Question: I am trying to implement Adobe Photoshop's Drop Shadow layer style in OpenGL. I need to add a blurriness to the edges of the shadow which is controlled by "Size" property in Photoshop.I first thought that running it through a typical Gaussian blur algo would be fine.But looking closer at the effect it is clear to me that the Gaussian blur wouldn't give the same effect as it processes all the fragments of the raster uniformly.In Photoshop the Blur areas are always along the edges of the shadow shape.Those get wider towards the center of the shape.Anyone can point to an algorithm or GLSL example which blurs the shape on its edges based on the size parameter just like in Photoshop ?
UPDATE: Here is my final result using Euclidian Distance field and the technique outlined in
<URL> "OpenGL Insights":

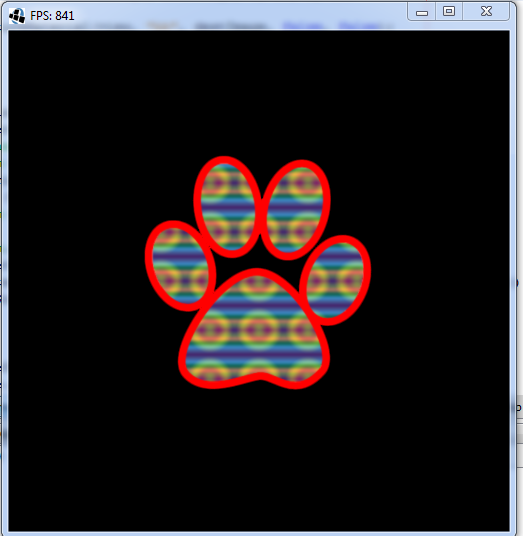
Answer: I am very interested in this answer as well, since I am trying to replicate the Photoshop Layer Styles in my open source project:
<URL>
This is what I know:
- Drop Shadow and Inner Shadow are duals of each other. Adding a drop shadow on a layer is the same as adding an Inner Shadow to a layer with an inverted mask.- Outer Glow with Technique set to "Precise" calculates a Euclidean Distance Transform (EDT) with a Chamfer metric.- Stroke set to Gradient, "Shape Burst" uses an identical EDT.- Outer Glow with Technique set to "Softer" uses some unknown transform identical to the one used for Drop Shadow.
Since the distance transform plays a key role in almost every Photoshop Layer Style, it might be reasonable to assume that the unknown transform in Drop Shadow is a variation of the EDT. The only other variation I have been able to find is called the "Gaussian Distance Transform" (GDT). Unfortunately there is only one description of it, in the book "2-D and 3-D Image Registration for Medical, Remote Sensing, and Industrial Applications." The PDF is available:
<URL>
Here's the description of the GDT:
Given this image:
<URL>
<URL>
Here's the signed Euclidean Distance Transform and the signed Gaussian Distance Transform:
<URL>
<URL>
<URL>
(Images from <URL>